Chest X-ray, AP view. Patient: 62 years old, sex M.
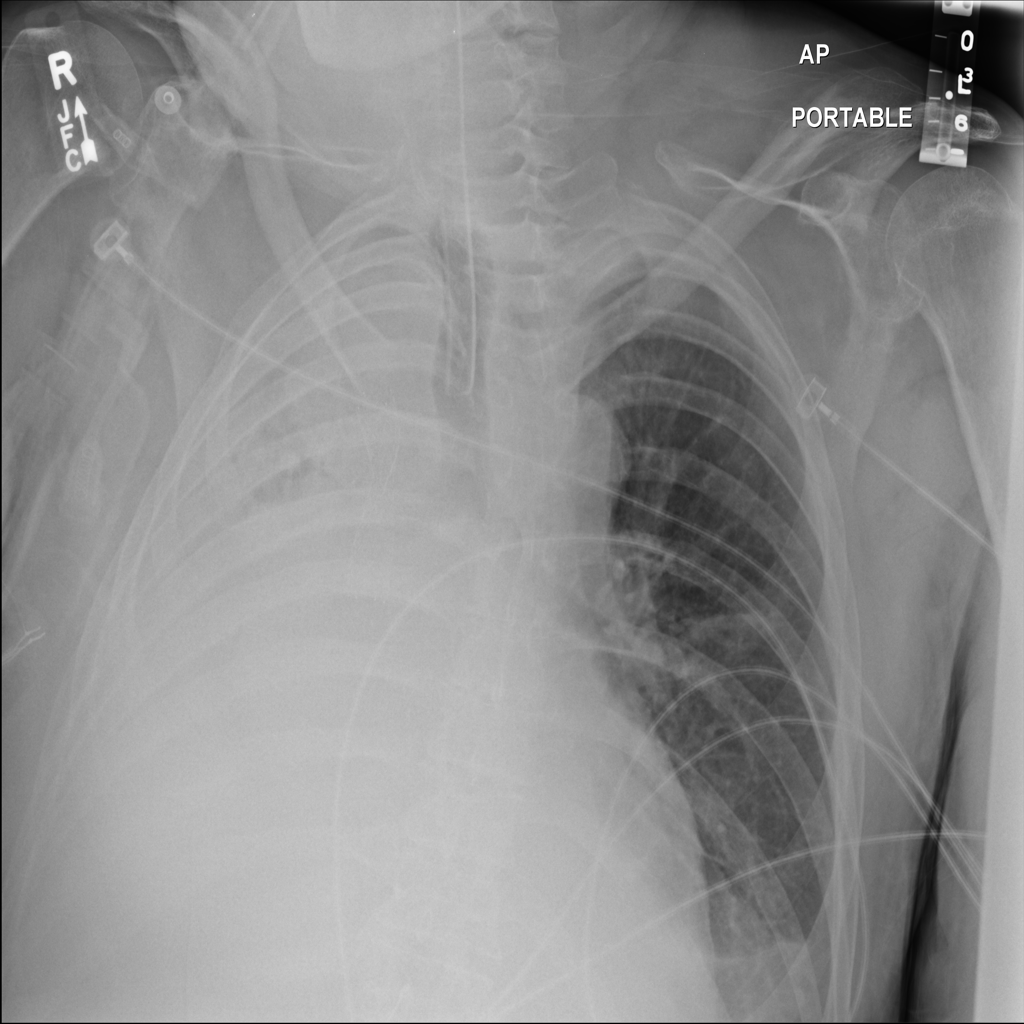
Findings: Consolidation